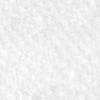
Label: no_change